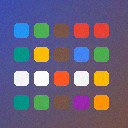
Screen state: on